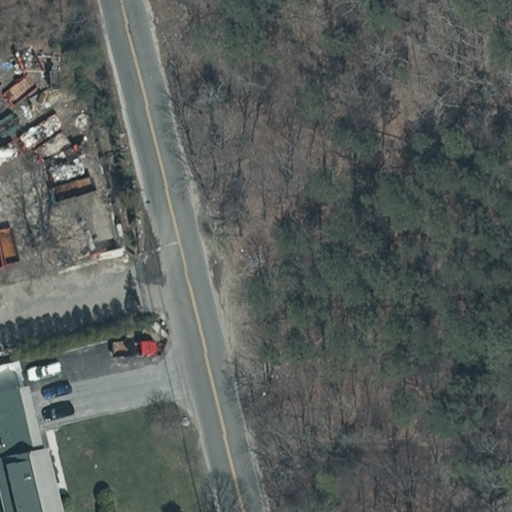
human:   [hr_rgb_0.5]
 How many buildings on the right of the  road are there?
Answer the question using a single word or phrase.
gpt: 0

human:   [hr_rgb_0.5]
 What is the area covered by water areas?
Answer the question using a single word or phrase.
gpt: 0m2

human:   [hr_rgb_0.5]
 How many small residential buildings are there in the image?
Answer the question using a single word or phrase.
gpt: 0

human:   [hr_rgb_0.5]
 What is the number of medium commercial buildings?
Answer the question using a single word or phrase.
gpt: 1

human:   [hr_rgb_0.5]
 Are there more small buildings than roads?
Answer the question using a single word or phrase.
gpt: no

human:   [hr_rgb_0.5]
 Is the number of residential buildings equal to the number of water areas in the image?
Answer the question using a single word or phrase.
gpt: yes

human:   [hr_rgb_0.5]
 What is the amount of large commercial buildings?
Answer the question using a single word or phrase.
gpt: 0

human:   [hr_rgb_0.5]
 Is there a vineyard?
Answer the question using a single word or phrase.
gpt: no

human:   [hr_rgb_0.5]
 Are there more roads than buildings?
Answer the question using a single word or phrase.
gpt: no

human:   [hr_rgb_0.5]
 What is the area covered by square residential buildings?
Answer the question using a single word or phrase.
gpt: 0m2

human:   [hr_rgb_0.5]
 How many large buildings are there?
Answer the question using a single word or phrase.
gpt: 0

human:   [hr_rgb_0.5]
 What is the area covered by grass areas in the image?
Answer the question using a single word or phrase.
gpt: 0m2

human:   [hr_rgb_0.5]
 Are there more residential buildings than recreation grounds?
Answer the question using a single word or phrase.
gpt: no

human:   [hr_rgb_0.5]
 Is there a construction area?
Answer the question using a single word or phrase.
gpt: no

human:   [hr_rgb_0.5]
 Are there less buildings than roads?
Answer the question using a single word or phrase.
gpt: no

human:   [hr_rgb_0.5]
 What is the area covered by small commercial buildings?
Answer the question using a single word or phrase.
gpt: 0m2

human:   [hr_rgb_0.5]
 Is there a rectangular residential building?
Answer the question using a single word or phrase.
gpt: no

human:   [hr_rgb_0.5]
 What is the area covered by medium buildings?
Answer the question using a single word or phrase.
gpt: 135m2

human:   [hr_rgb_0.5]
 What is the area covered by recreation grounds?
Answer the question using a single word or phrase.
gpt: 0m2

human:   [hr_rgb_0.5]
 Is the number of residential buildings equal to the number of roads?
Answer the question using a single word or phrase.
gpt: no

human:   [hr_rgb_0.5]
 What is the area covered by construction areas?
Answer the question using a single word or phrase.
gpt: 0m2

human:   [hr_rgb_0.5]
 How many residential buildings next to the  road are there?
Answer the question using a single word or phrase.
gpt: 0

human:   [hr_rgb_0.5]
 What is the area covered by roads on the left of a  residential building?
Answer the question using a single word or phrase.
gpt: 0m2

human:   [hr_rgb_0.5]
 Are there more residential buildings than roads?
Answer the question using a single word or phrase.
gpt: no

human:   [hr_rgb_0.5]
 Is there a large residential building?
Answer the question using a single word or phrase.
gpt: no

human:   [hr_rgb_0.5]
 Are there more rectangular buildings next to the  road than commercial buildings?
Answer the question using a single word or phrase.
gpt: no

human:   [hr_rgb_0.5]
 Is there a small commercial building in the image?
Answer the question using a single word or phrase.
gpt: no

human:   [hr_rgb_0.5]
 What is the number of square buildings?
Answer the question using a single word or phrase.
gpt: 0

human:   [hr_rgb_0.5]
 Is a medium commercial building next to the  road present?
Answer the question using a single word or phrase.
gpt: yes

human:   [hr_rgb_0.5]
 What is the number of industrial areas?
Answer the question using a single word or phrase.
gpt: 0

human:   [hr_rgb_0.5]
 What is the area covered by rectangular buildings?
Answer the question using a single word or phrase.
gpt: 135m2

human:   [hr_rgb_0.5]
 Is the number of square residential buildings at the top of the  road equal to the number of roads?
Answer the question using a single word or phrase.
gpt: no

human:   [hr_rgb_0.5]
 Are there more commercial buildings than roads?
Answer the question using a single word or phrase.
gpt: no

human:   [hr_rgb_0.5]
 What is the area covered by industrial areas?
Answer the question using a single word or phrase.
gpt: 0m2

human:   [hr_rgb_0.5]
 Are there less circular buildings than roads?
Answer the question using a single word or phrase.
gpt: yes

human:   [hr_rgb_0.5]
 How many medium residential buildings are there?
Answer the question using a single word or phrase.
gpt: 0